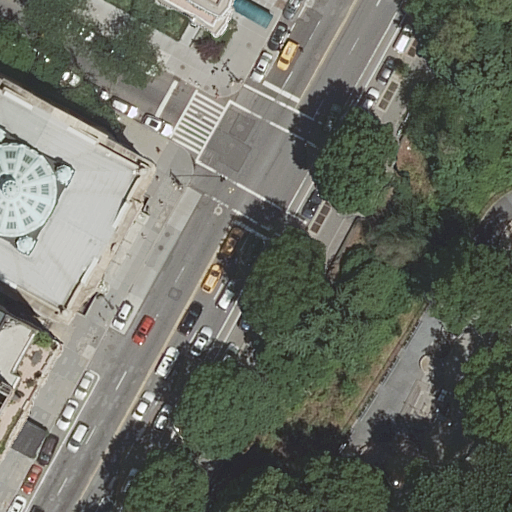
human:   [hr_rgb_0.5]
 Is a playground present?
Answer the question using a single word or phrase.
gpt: yes

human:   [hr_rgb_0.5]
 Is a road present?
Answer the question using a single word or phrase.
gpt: yes

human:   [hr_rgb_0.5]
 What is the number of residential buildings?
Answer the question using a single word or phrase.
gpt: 3

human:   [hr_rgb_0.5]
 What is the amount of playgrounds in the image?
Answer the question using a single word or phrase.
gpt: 1

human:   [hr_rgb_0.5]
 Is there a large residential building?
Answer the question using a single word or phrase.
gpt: yes

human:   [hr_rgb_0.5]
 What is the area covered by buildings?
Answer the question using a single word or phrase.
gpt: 1293m2

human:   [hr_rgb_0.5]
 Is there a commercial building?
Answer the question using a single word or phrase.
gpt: no

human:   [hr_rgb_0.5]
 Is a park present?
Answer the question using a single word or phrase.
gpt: yes

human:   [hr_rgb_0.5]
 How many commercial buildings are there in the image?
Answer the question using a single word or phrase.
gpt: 0

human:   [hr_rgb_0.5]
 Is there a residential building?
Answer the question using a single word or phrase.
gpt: yes

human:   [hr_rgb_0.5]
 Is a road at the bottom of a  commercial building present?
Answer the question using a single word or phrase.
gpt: no

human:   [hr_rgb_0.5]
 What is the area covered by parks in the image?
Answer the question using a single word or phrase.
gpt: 10627m2

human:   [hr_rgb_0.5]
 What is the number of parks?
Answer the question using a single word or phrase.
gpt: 1

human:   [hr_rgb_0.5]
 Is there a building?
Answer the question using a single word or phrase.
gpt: yes

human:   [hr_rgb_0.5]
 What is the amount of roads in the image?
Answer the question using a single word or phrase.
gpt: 4

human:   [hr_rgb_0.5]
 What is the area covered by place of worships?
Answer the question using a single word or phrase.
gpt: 942m2

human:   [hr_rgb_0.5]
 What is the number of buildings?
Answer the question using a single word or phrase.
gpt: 3

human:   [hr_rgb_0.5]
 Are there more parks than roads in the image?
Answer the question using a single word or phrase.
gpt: no

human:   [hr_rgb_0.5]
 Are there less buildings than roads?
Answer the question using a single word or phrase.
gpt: yes

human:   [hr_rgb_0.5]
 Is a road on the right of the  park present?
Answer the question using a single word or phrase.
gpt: no

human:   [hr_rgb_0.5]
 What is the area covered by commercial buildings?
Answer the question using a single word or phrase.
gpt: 0m2

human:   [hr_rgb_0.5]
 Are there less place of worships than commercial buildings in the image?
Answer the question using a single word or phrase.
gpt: no

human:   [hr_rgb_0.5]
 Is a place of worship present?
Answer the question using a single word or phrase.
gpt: yes

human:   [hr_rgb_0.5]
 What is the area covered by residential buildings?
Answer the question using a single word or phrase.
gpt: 1293m2

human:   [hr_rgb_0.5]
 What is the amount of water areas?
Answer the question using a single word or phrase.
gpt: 0

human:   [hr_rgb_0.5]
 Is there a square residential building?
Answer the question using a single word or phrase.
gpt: no

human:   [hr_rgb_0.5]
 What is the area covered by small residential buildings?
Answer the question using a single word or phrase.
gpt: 0m2

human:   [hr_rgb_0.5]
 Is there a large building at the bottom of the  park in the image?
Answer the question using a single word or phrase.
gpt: yes

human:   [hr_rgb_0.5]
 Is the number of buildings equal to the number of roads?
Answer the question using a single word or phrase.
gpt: no

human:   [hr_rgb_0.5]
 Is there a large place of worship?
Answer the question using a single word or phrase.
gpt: yes

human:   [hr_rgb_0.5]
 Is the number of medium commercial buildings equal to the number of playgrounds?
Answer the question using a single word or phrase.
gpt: no

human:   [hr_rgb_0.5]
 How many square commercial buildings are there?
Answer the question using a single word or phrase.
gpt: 0

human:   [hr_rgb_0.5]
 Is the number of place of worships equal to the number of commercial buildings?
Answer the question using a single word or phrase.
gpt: no

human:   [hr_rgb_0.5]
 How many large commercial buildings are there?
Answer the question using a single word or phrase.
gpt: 0

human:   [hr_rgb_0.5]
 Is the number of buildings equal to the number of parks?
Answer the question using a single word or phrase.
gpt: no

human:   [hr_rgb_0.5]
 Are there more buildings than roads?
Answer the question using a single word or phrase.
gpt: no

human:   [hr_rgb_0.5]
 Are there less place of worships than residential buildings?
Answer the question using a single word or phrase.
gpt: yes

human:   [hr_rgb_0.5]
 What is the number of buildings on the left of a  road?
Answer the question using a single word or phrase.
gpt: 3

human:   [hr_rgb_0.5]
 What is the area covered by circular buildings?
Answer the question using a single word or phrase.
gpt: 0m2

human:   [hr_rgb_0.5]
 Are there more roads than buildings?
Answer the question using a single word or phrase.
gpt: yes

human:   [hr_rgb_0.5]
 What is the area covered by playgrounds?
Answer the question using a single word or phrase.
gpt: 1179m2

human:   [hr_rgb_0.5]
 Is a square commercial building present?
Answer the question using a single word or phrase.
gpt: no

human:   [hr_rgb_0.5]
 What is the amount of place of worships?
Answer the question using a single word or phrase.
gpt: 1

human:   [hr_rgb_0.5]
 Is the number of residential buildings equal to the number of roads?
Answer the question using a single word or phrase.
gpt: no

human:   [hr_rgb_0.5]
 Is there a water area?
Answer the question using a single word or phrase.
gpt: no

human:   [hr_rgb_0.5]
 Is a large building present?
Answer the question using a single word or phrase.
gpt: yes

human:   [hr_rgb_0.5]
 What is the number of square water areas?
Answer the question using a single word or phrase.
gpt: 0

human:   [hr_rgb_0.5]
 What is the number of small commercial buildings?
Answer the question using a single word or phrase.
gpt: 0

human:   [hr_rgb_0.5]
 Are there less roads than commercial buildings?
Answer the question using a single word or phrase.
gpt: no

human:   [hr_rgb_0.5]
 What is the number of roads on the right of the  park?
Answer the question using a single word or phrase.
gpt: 0

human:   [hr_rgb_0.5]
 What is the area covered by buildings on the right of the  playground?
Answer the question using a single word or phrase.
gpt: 0m2

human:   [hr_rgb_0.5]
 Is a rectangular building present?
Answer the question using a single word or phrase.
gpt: yes

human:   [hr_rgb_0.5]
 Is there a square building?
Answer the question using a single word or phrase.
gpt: no

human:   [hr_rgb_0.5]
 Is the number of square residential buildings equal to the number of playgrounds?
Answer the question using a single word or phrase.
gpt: no

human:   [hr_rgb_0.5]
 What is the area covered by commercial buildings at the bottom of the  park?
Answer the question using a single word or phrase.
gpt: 0m2

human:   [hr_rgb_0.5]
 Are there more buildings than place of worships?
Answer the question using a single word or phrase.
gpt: yes

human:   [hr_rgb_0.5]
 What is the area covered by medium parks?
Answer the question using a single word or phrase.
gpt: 0m2

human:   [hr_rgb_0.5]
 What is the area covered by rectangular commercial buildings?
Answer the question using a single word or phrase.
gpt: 0m2

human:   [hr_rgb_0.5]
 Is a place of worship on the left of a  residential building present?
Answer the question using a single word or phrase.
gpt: no

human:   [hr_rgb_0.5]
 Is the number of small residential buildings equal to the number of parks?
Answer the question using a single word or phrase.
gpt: no

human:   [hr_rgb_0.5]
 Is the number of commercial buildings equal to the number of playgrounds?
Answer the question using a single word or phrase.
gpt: no

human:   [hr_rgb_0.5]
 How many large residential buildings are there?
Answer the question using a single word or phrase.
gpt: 1

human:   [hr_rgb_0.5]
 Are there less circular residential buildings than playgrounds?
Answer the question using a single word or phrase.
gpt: yes

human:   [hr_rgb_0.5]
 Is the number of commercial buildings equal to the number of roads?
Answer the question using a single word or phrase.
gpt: no